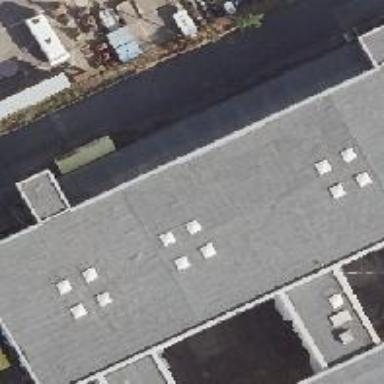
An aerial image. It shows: Flat grey glass roof on grey building.